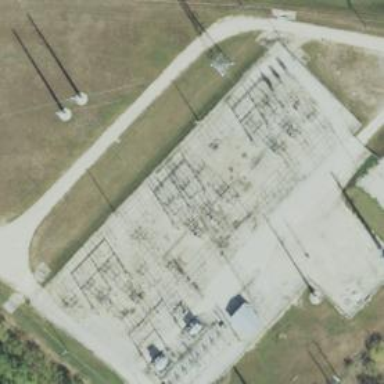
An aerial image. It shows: Switch used for power control.